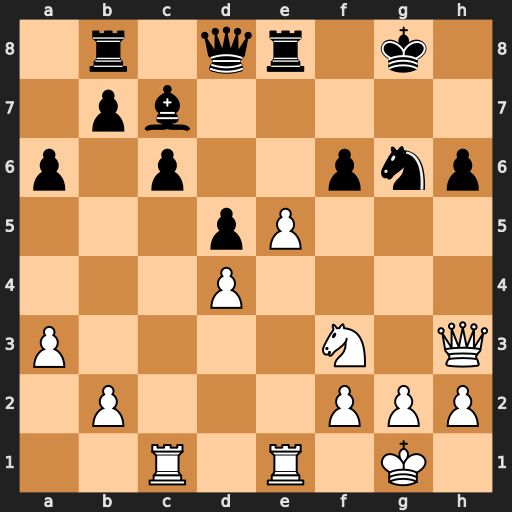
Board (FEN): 1r1qr1k1/1pb5/p1p2pnp/3pP3/3P4/P4N1Q/1P3PPP/2R1R1K1
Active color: w
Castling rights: -
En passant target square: -
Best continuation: Qxh6 Qd7 Qxg6+